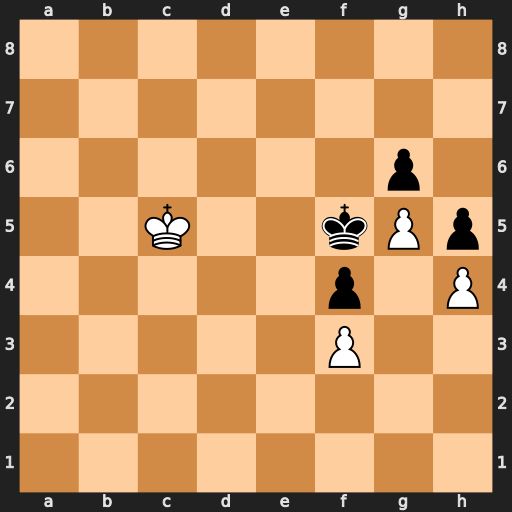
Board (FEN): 8/8/6p1/2K2kPp/5p1P/5P2/8/8
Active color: w
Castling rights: -
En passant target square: -
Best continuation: Kd4 Ke6 Ke4